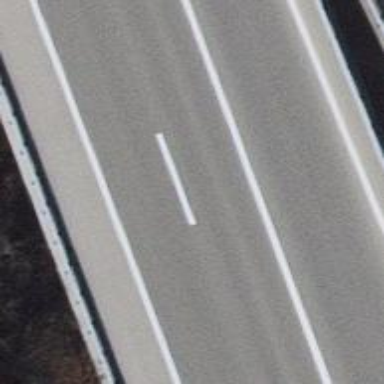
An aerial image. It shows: Asphalt bridge on motorway.